Question: Im trying to get deep into a nested JSon Array, i have successfully done it for the level above but I cant work out how to get any deeper.
I need to log the image @url I have attached a screen show to show where i need it to go.
Thanks :)

'''
- (void)viewDidLoad
{
[super viewDidLoad];
[UIApplication sharedApplication].networkActivityIndicatorVisible = YES;
NSURL *url = [NSURL URLWithString:@"http://api.storageroomapp.com/accounts/511a4f810f66026b640007b8/collections/511a51580f66023bff000ce9/entries.json?auth_token=Zty6nKsFyqpy7Yp5DP1L&preview_api=1"];
NSURLRequest *request = [NSURLRequest requestWithURL:url];
[[NSURLConnection alloc] initWithRequest:request delegate:self];
}
-(void)connectionDidFinishLoading:(NSURLConnection *) connection{
[UIApplication sharedApplication].networkActivityIndicatorVisible = NO;
NSDictionary *dictionary = [NSJSONSerialization JSONObjectWithData:data options:nil error:nil];
NSDictionary *arrayDictionary = dictionary[@"array"];
news = arrayDictionary[@"resources"];
[tableView reloadData];
}
-(void) connection:(NSURLConnection *)connection didFailWithError:(NSError *)error{
UIAlertView *errorView = [[UIAlertView alloc] initWithTitle:@"Error" message:@"The data could not be downloaded - please make sure you're connected to either 3G or Wi-FI" delegate:nil cancelButtonTitle:@"Dismiss" otherButtonTitles:nil];
[errorView show];
[UIApplication sharedApplication].networkActivityIndicatorVisible = NO;
}
-(int)numberOfSectionsInTableView:(UITableView *)tableView{
return 1;
}
-(int)tableView:(UITableView *)tableView numberOfRowsInSection:(NSInteger)section{
return [news count];
}
- (UITableViewCell *)tableView:(UITableView *)tableView cellForRowAtIndexPath:(NSIndexPath *)indexPath{
NSDictionary *newsItem = news[[indexPath row]];
NSString *title = newsItem[@"title"];
NSString *date = newsItem[@"date"];
NSString *thumb = newsItem[@"tablethumb"];
UITableViewCell *cell = [tableView dequeueReusableCellWithIdentifier:@"MainCell"];
if (cell == nil) {
cell = [[UITableViewCell alloc]initWithStyle:UITableViewCellStyleSubtitle reuseIdentifier:@"MainCell"];
[[cell textLabel] setText:title];
[[cell detailTextLabel] setText:date];
if((NSNull *)thumb == [NSNull null]){
NSLog(@"no image");
} else{
NSLog(@ "image = %@", thumb);
}
}
cell.accessoryType = UITableViewCellAccessoryDisclosureIndicator;
return cell;
}
'''
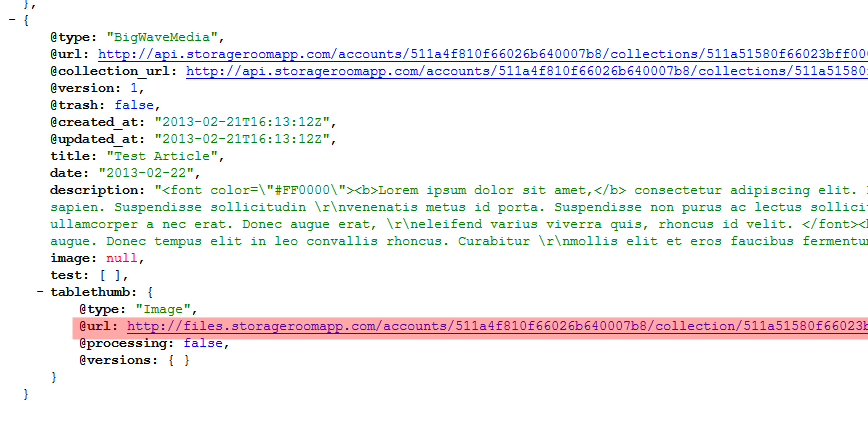
Answer: For traversing nested objects you could use 'valueForKeyPath' method and use the dot syntax to drill down the hieararchy.
Something like this would fetch the 'url' value from your 'newsItem' dictionary:
'''
NSDictionary *newsItem = news[[indexPath row]];
NSString *thumbUrl = [newsItem valueForKeyPath:@"tablethumb.url"];
'''
PS. If you really have the properties prefixed by '@' then you might get into trouble by using 'valueForKeyPath' since '@' <URL>. In this case you could do something like this instead:
'''
NSDictionary *newsItem = news[[indexPath row]];
id tablethumb = [newsItem objectForKey:@"tablethumb"];
NSString *thumbUrl = @"";
// Check if not null and access the @url
if (tablethumb != [NSNull null])
thumbUrl = tablethumb[@"@url"];
'''